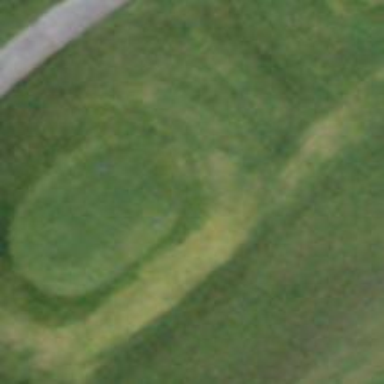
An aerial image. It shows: Golf tee on grassy land.